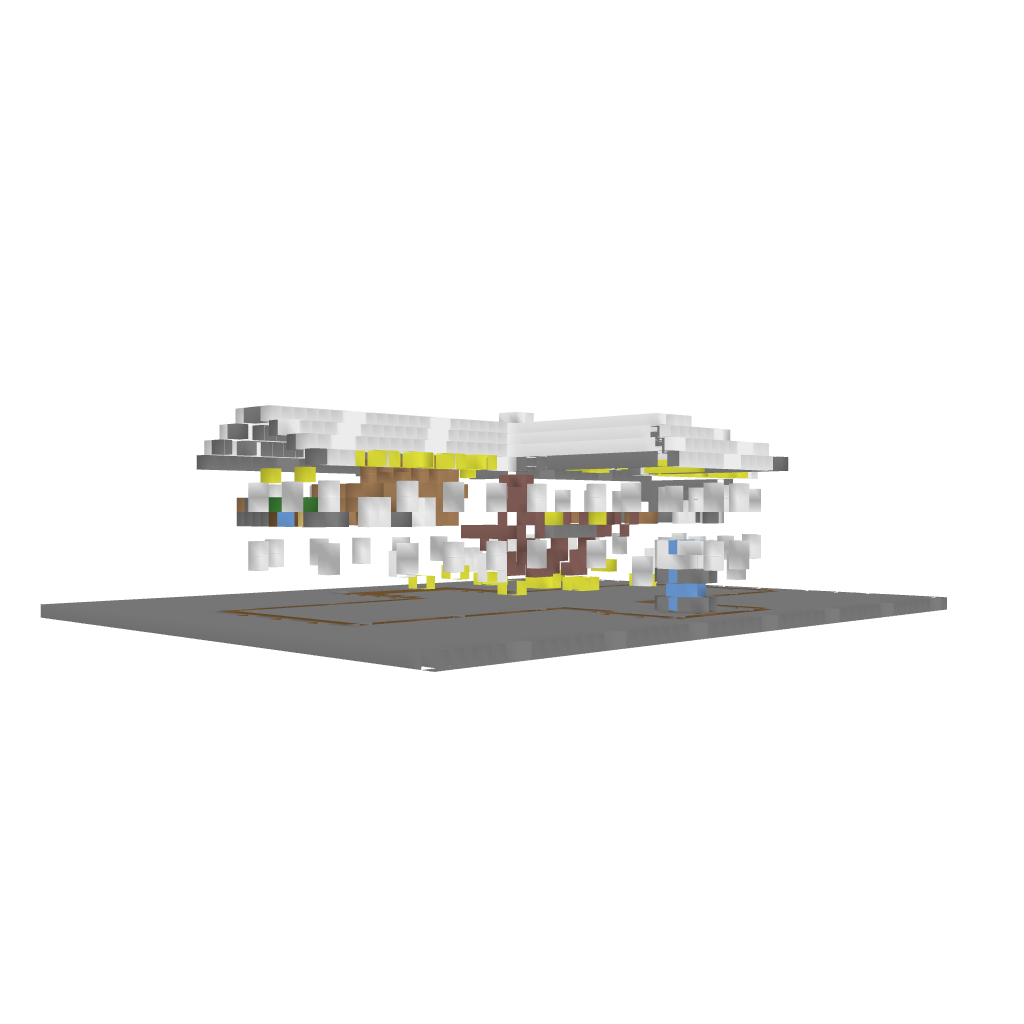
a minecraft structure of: Quartz Mansion bad low quality